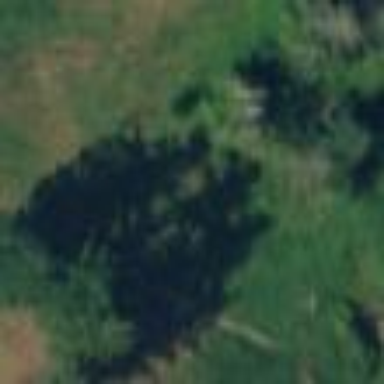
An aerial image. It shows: Patch of scrub vegetation.